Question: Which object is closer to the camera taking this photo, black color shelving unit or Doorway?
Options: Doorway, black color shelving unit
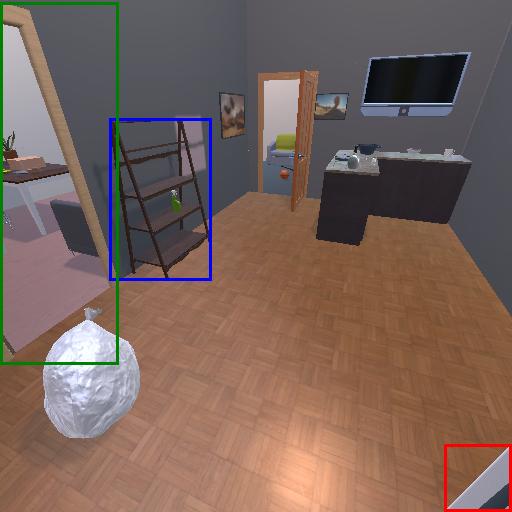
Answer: Doorway